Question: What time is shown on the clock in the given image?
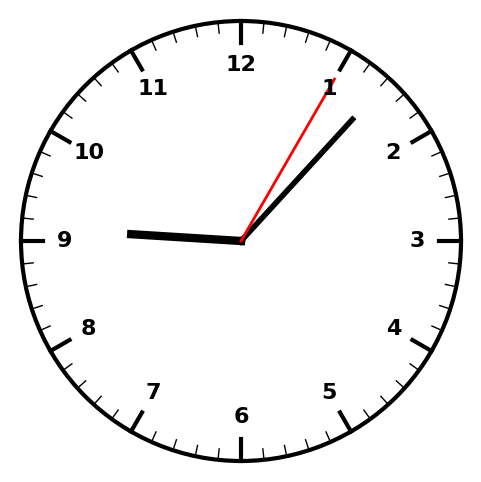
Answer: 09:07:05